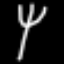
Label: fork